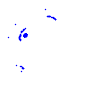
Particle: electron